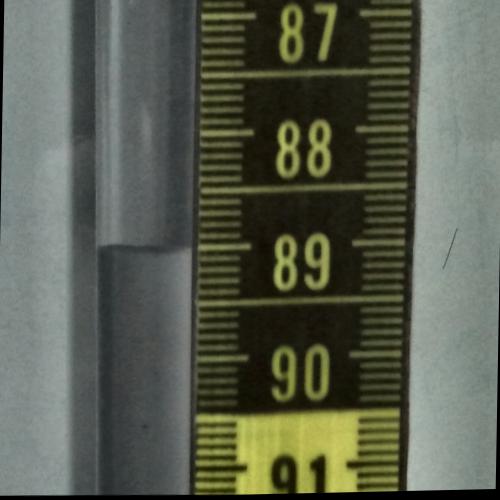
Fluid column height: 89.0 cm